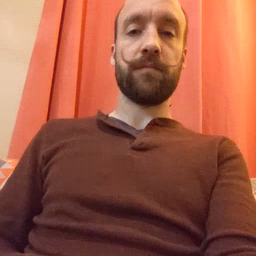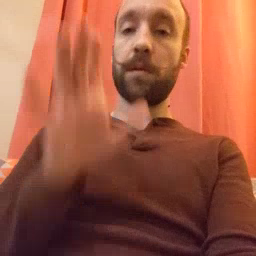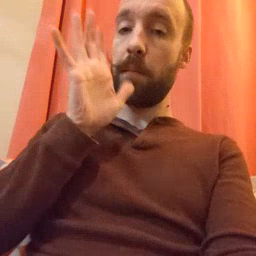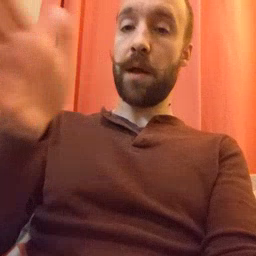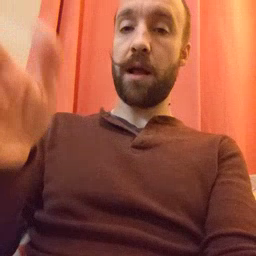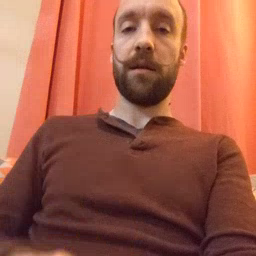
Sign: grandma